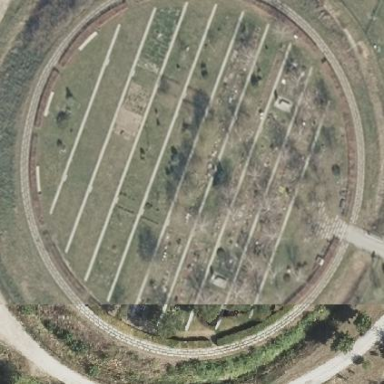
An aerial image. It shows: Cemetery.